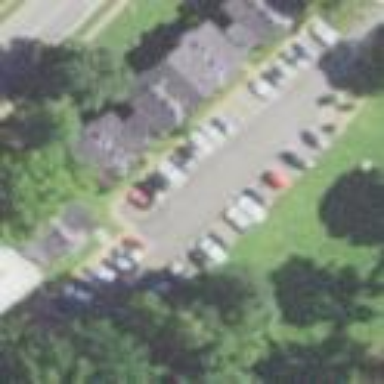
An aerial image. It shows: Parking area with asphalt surface.